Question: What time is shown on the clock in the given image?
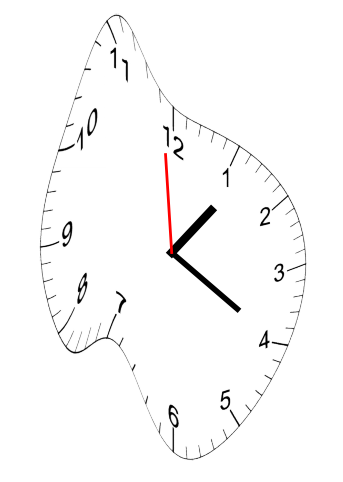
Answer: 01:19:59